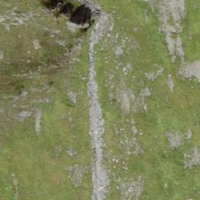
EUNIS habitat code: 26
Species observed at this site:
Aquila chrysaetos